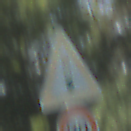
Verkehrszeichen: Lichtzeichenanlage
Zusatzzeichen unten: Geschwindigkeit70
Umgebung: Outdoor, Nature
Tageszeit: Midday
Wetter: Clear
Licht: Natural
Jahreszeit: NotSpecified
Kontrast: HighContrast